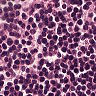
Metastatic tissue present: no